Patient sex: M
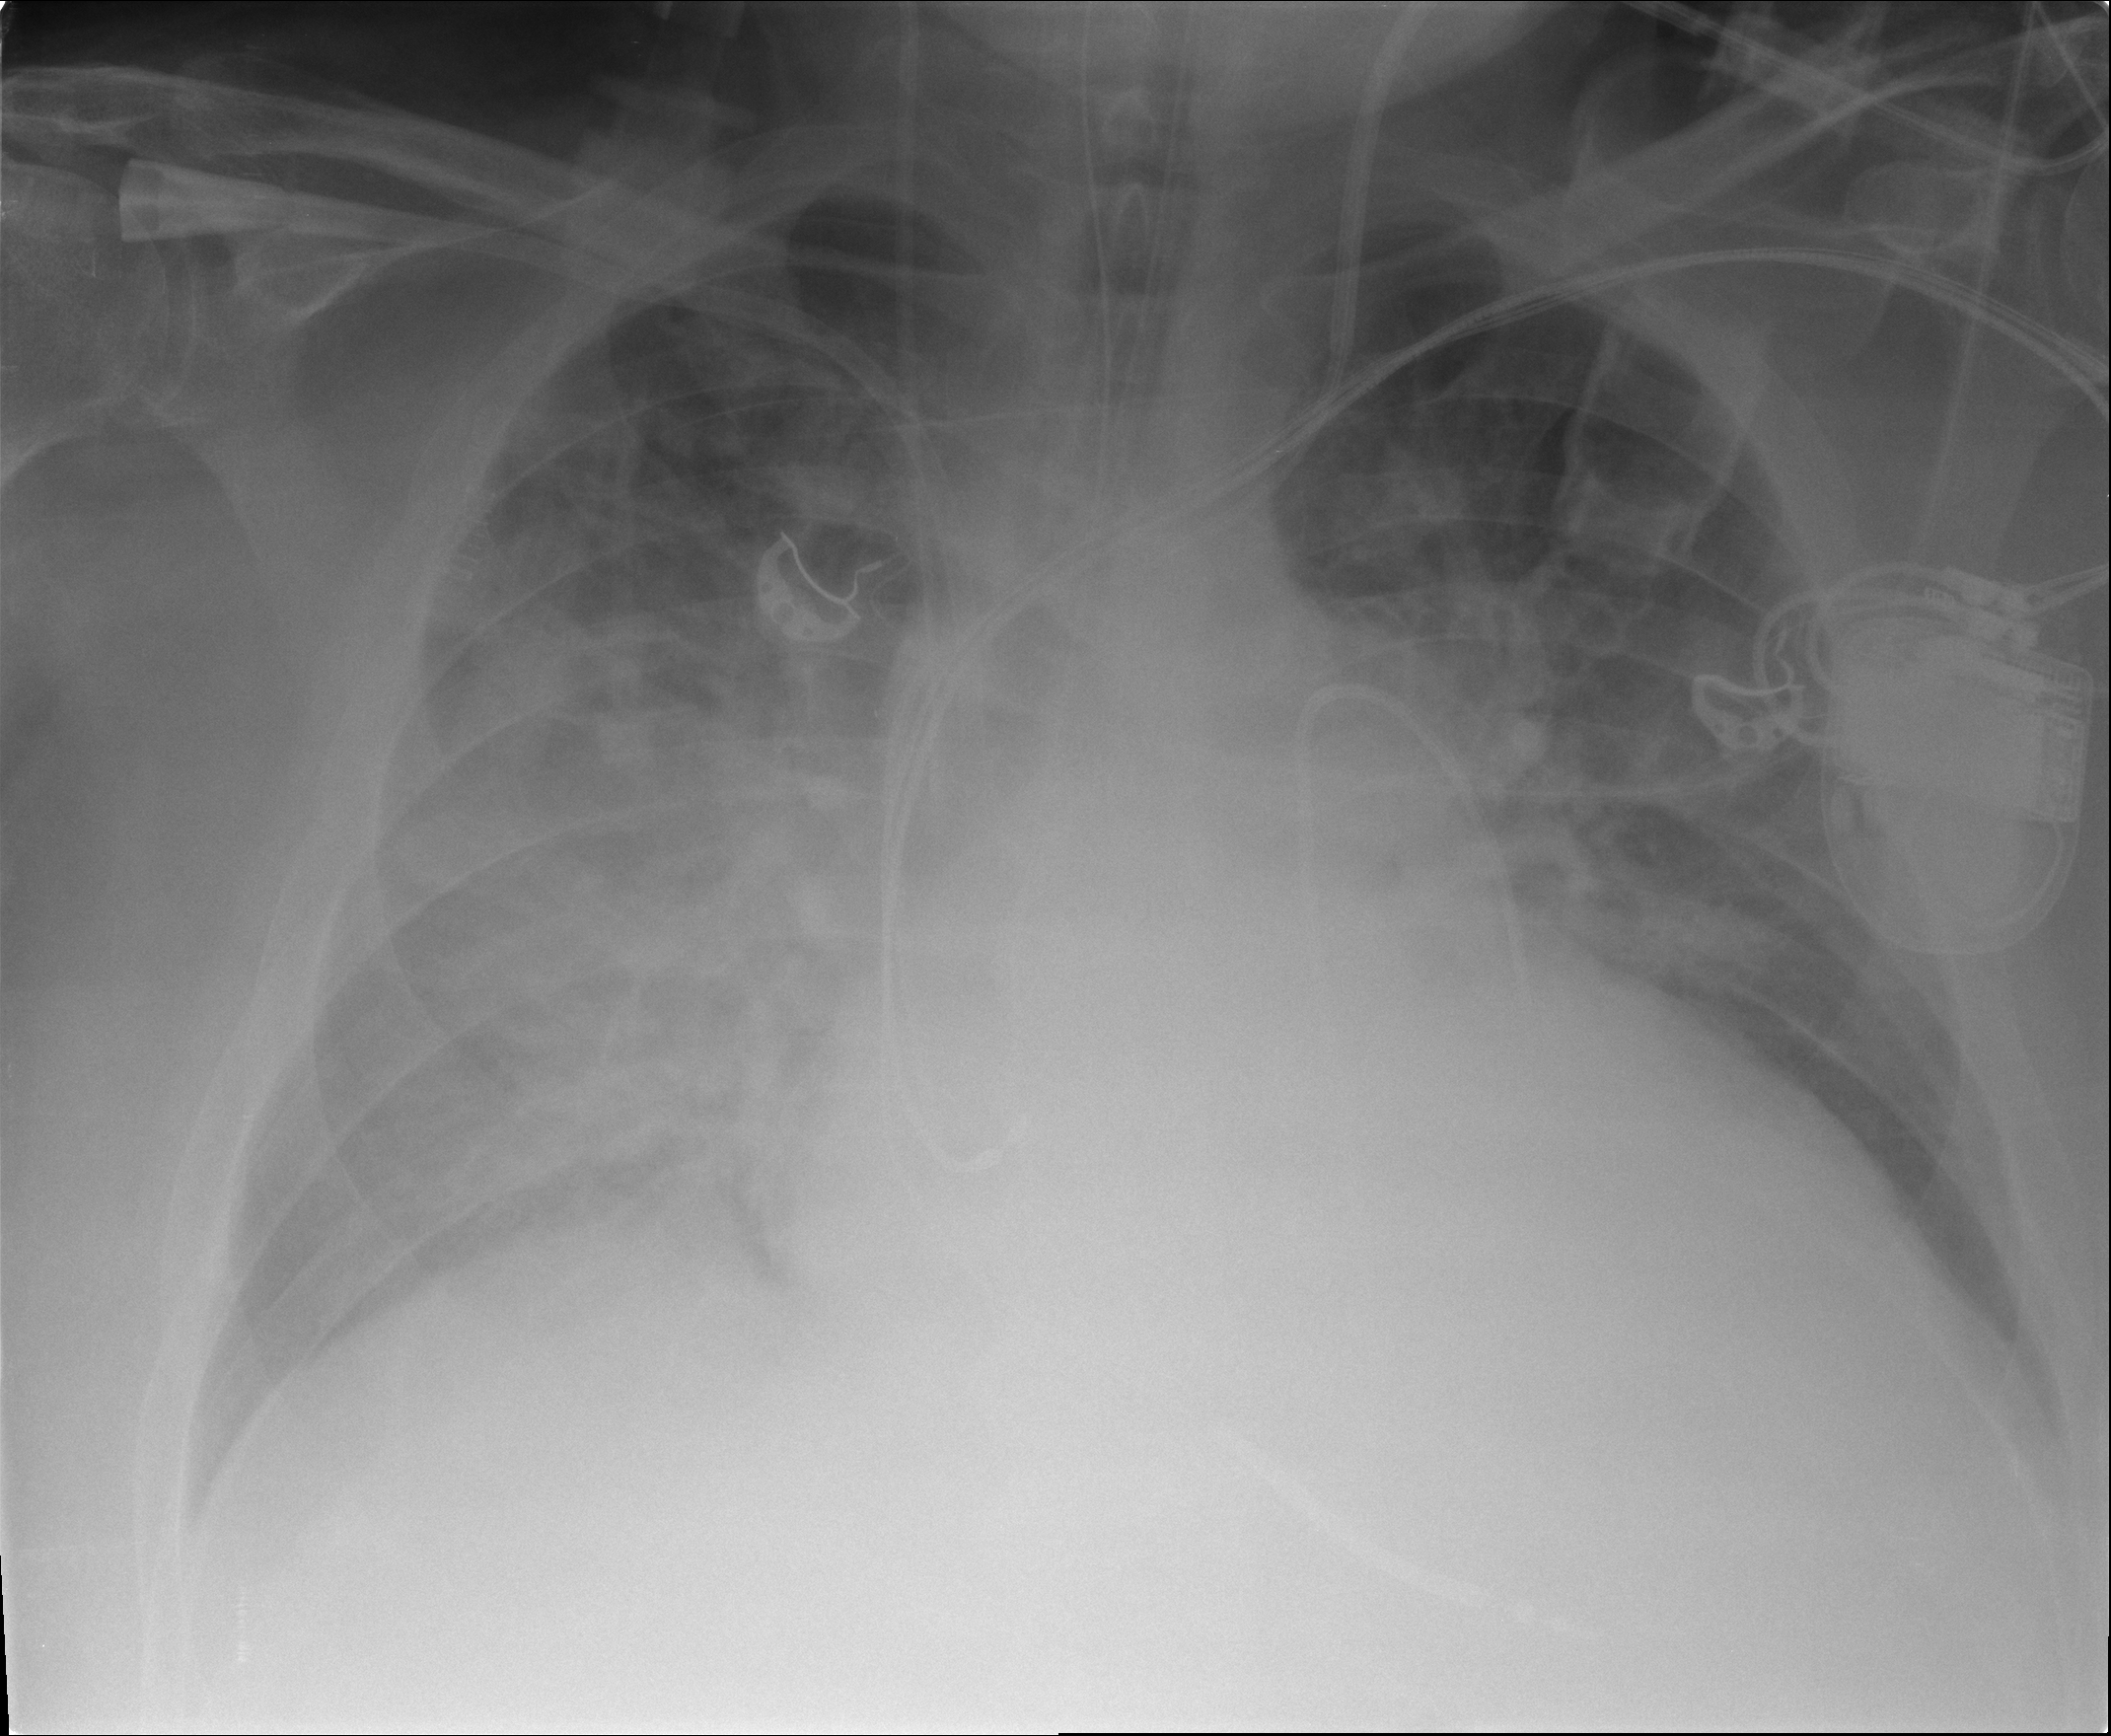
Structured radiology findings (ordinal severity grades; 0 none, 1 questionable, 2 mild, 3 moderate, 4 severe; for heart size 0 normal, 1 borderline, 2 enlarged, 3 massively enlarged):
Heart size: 3
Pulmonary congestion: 3
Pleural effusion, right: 2
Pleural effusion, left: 2
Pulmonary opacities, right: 3
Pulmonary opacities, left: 2
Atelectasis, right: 3
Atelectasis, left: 2